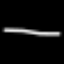
Label: line